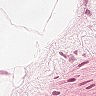
Metastatic tissue present: no